Breast ultrasound image
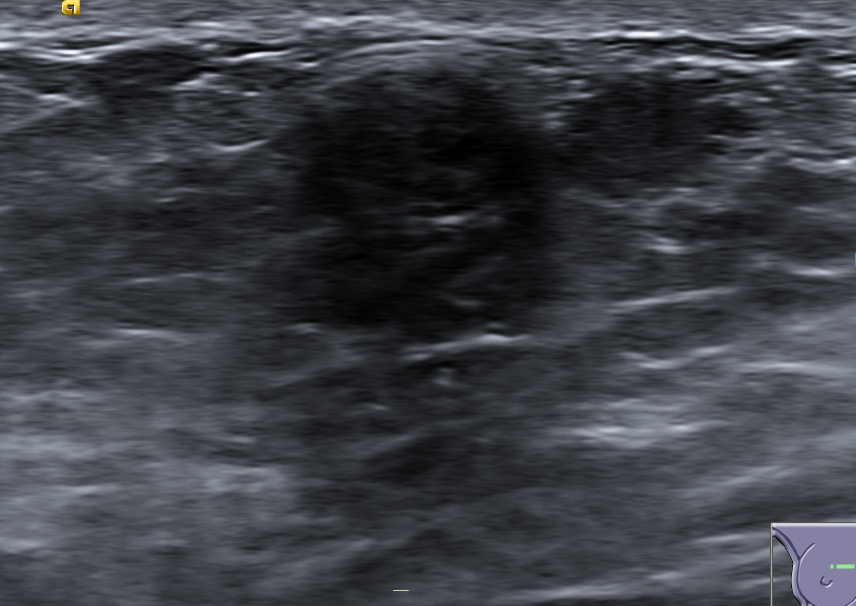
Diagnosis: benign